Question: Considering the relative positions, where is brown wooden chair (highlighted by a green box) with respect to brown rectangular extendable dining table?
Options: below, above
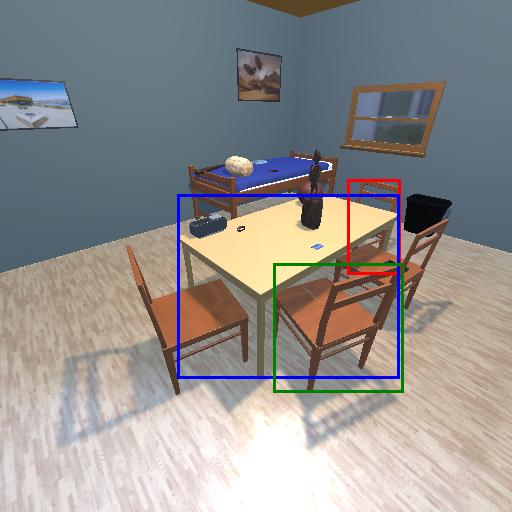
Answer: below